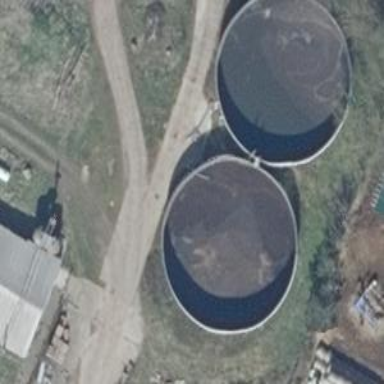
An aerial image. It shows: Storage tank building.